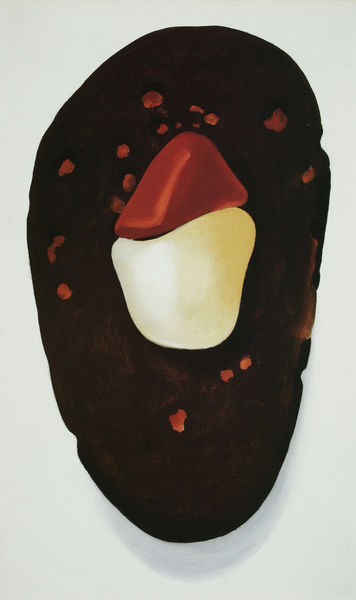
Titel: Three Small Rocks Big
Künstler: Georgia O'Keeffe
Standort: Philadelphia (Pennsylvania)
Institution: Philadelphia Museum of Art
Schlagwörter: dunkel, kopf, schatten, weiß, dreieck, braun, dunkelbraun, hell, licht, nase, orange, schwarz, rot, stein, bild, natur, oval, skulptur, papier, moderne, abstrakt, modern, formen, glanz, glänzend, glatt, assemblage, punkte, form, gebilde, punkt, fleck, lichtquelle, objekt, abgerundet, amorph, sprenkel, objekte, zahn, pilz, dreidimensional, gesprenkelt, rundlich, o'eeffe, fliegenpilz, innenkern, objektkunst